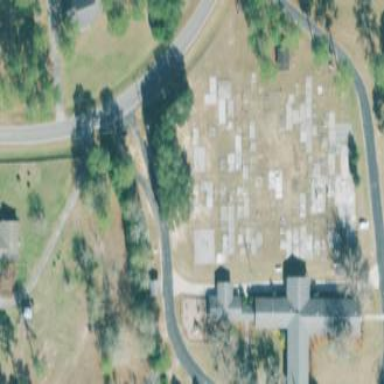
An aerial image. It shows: Graveyard.